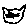
Label: cat